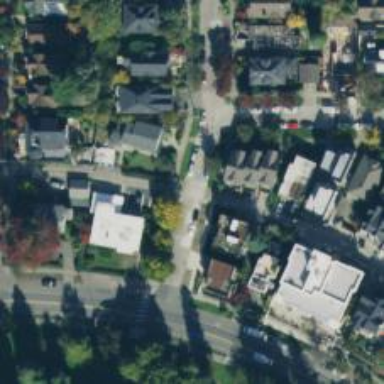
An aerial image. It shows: Residential road with separate sidewalk.